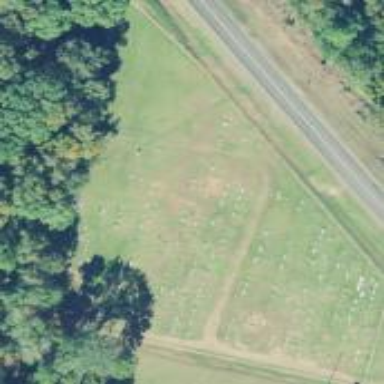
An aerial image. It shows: Graveyard.